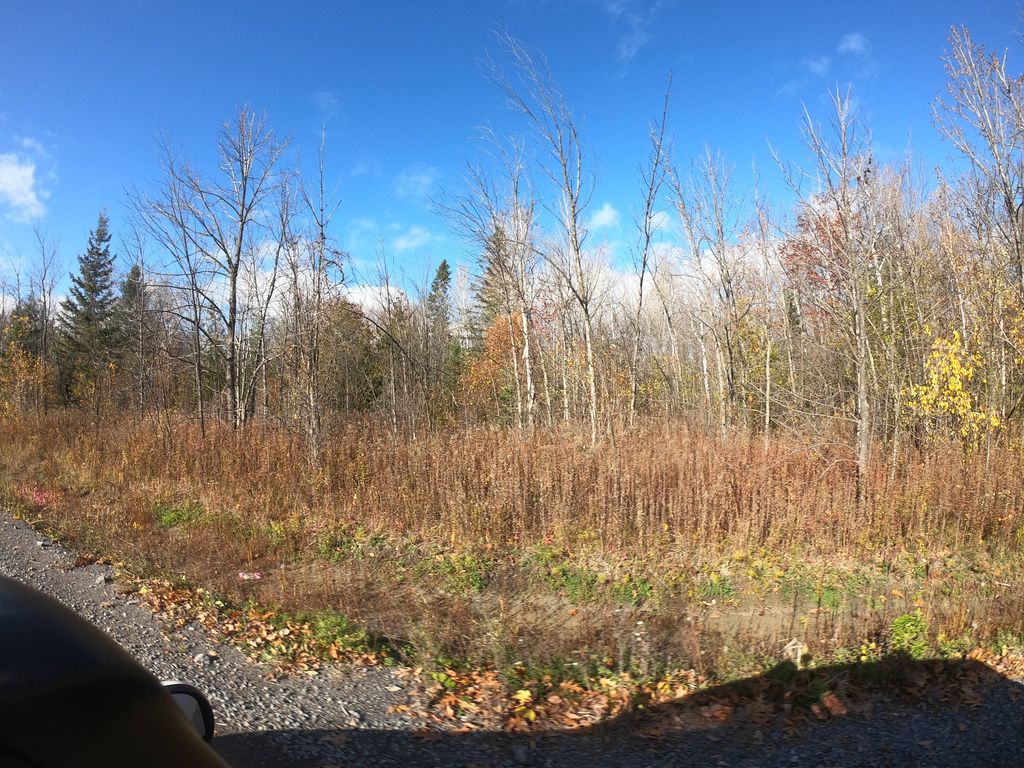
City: ottawa-gatineau